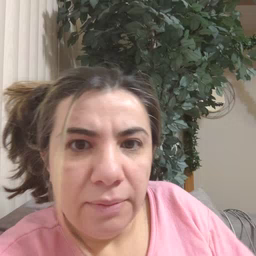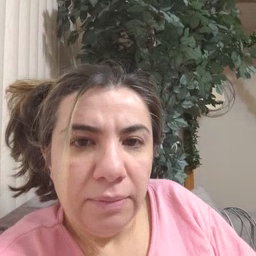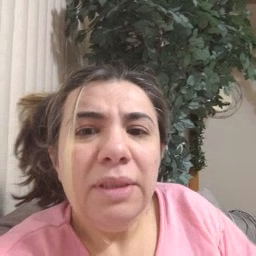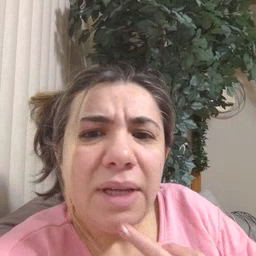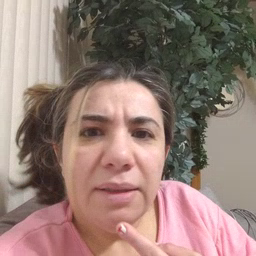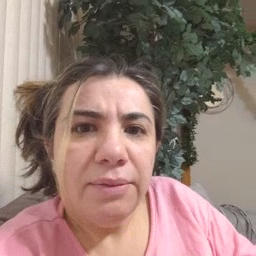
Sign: say